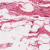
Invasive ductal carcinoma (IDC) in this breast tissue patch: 0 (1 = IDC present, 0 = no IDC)